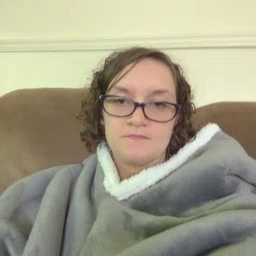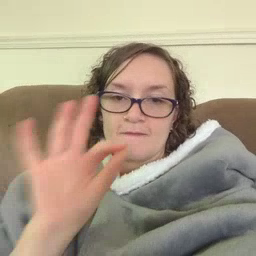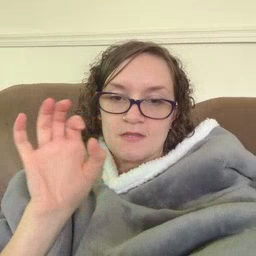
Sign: feet